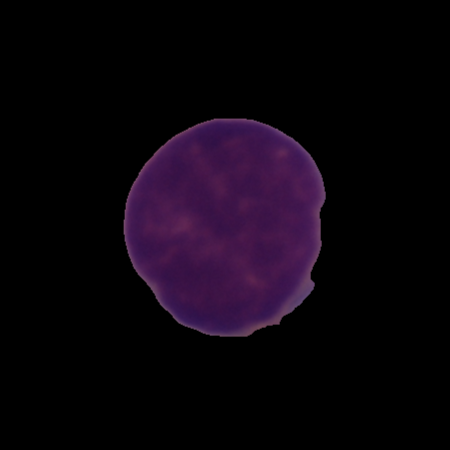
Label: cancer